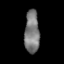
Tissue: lung
Cell type: Fibroblasts
Senescence score: 0.1802
Nuclear area (px): 620
Mean DAPI intensity: 122.023